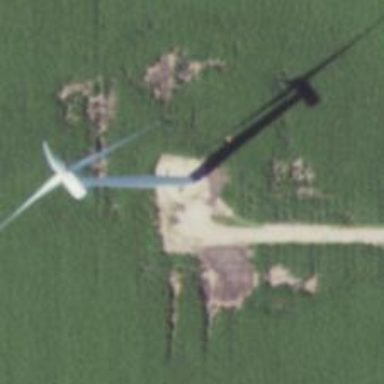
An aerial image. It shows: Wind generator with horizontal axis. The generator is wind turbine.